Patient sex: M
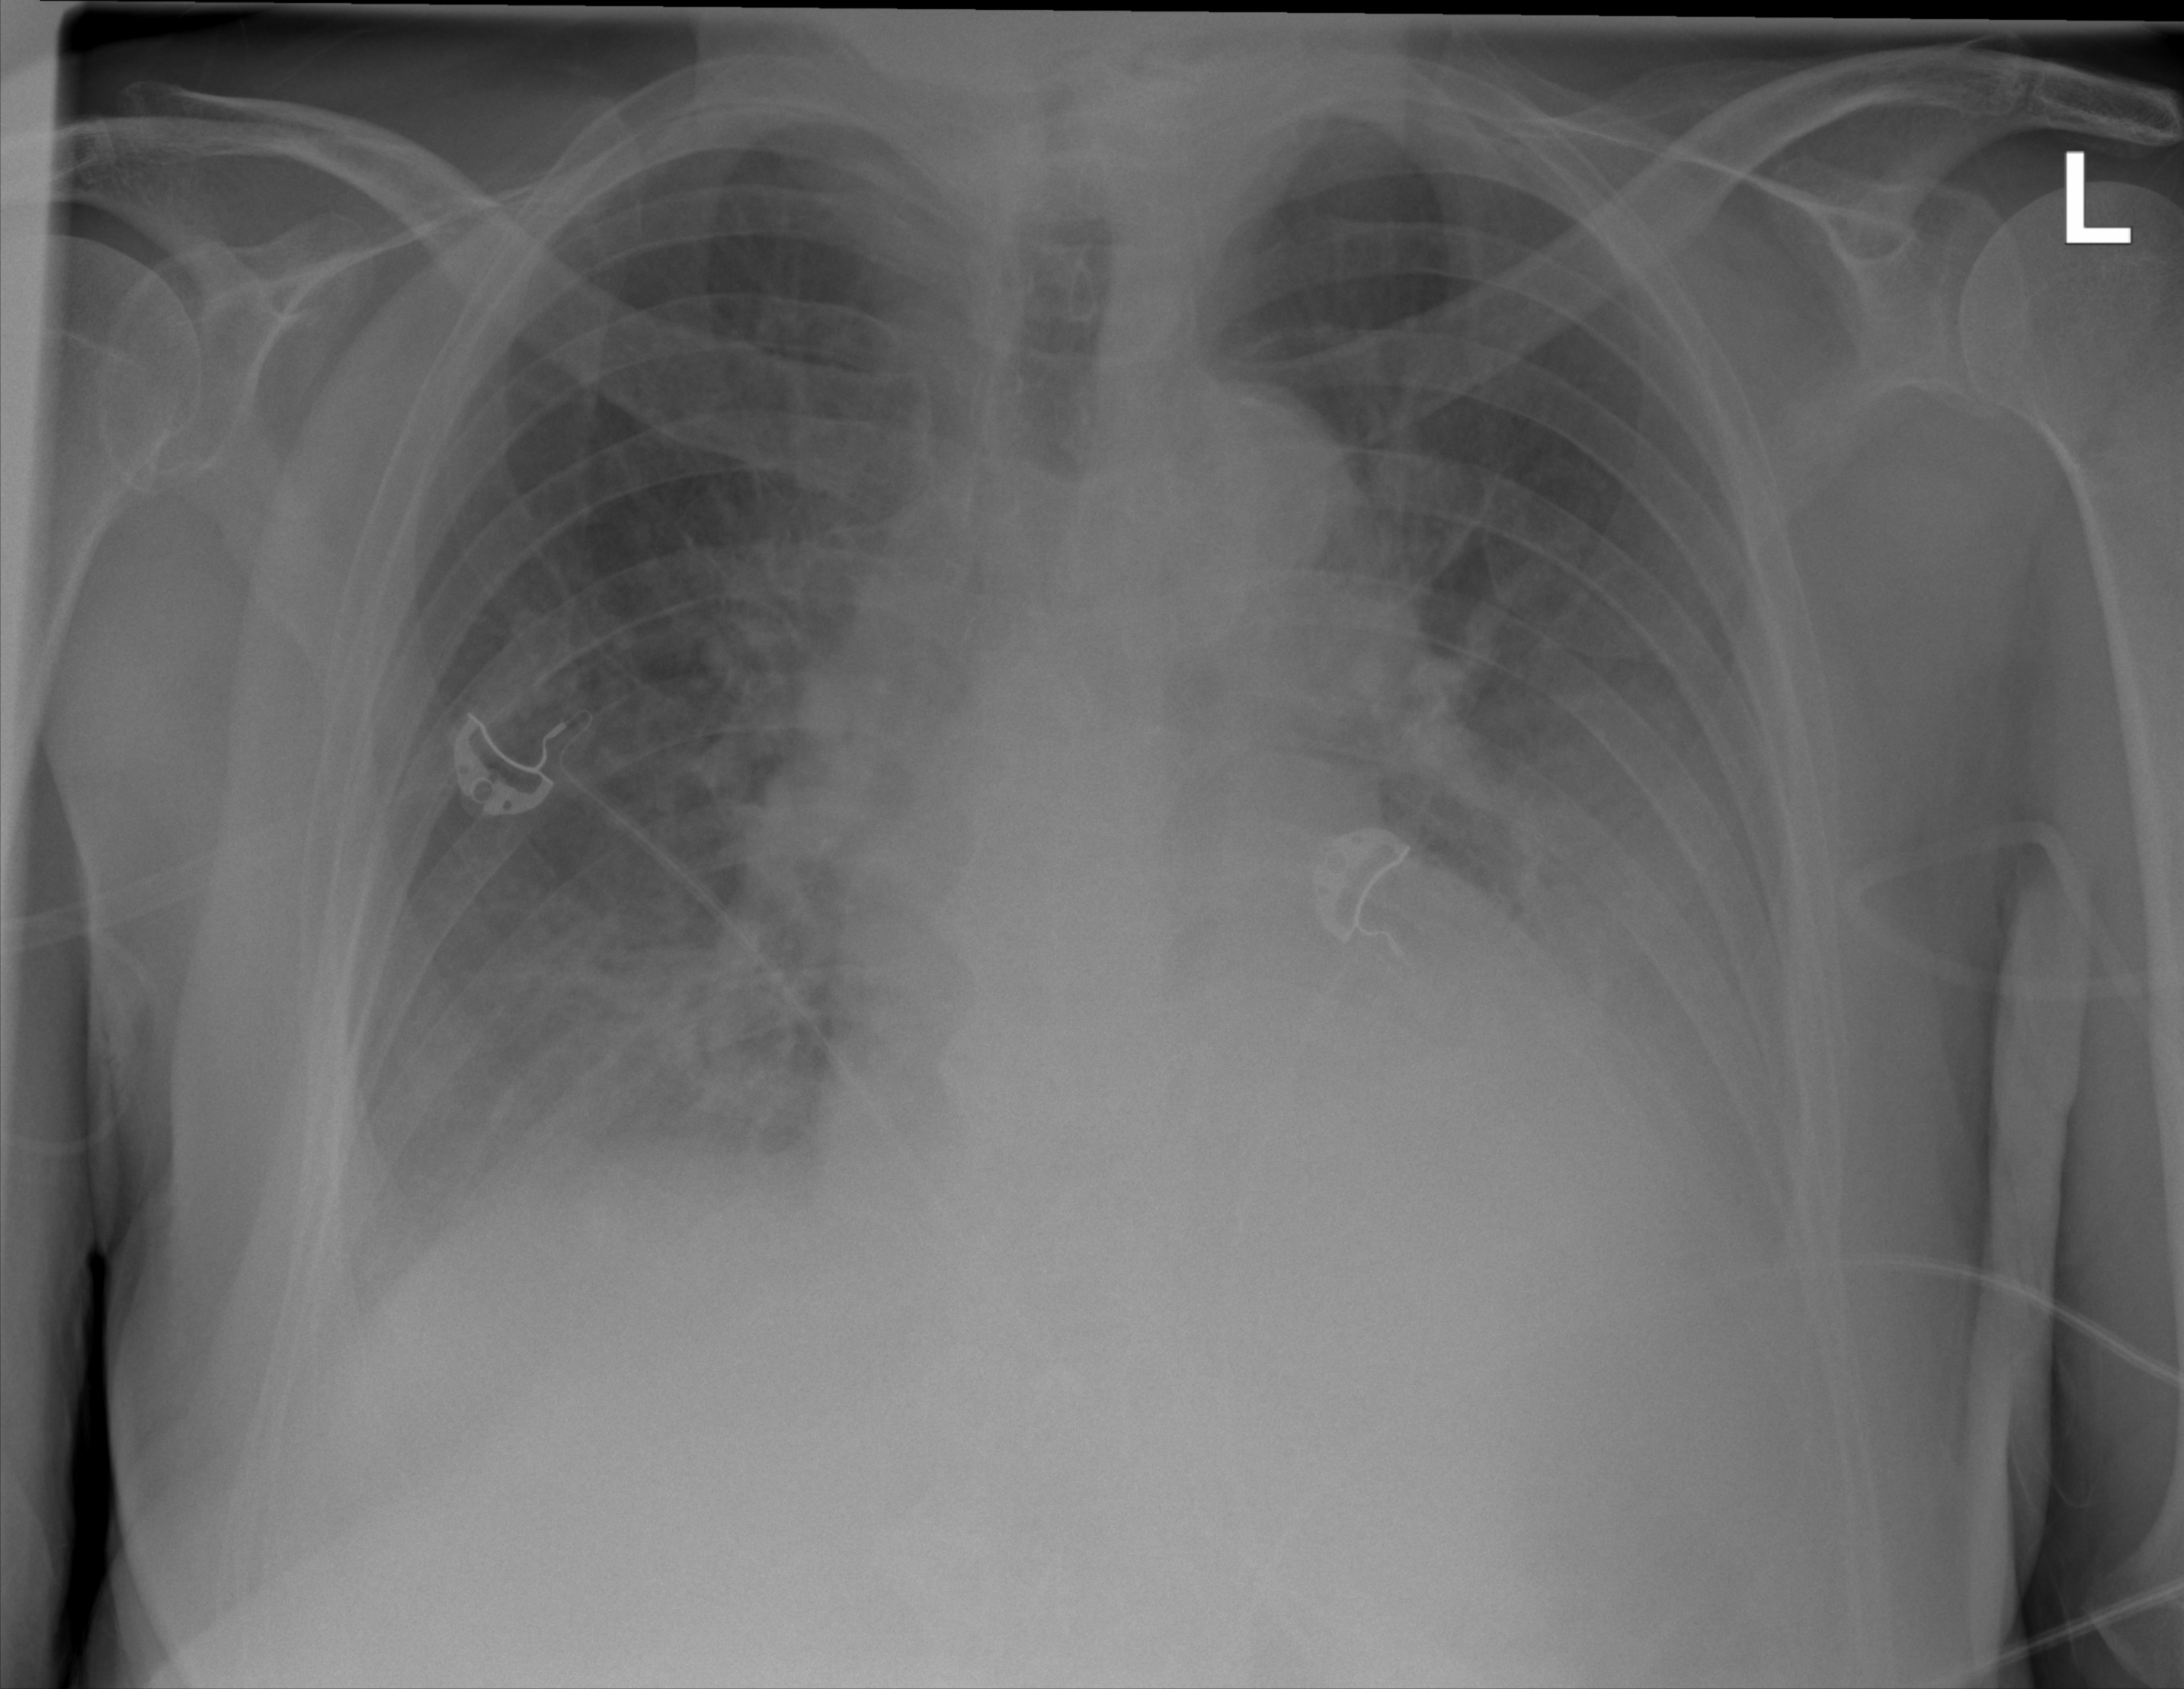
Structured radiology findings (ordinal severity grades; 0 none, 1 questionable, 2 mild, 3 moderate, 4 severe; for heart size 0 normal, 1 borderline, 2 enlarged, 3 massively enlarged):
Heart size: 1
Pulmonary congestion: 2
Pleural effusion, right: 2
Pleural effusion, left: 3
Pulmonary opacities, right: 2
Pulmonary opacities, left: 0
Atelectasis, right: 2
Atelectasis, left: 3